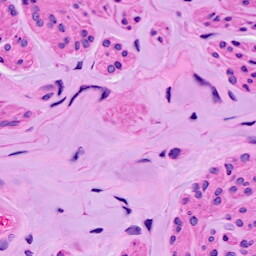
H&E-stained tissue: Ovarian